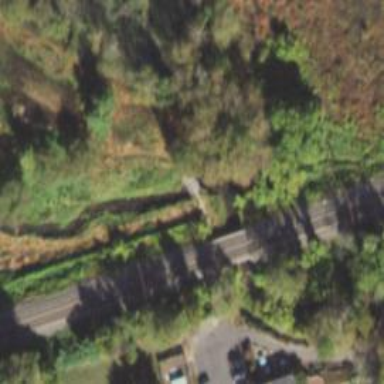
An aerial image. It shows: Bridge over electrified railway with contact lines.